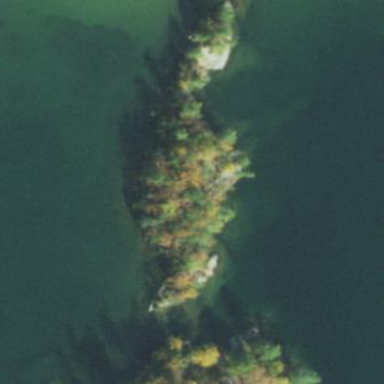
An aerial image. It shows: Islet.